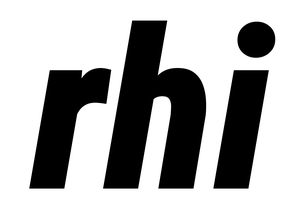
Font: Roboto-Italic_Condensed_Black_Italic